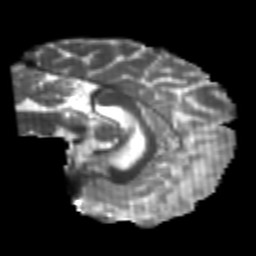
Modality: T2w
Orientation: sagittal
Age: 23
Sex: female
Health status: healthy
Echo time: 0.074 s